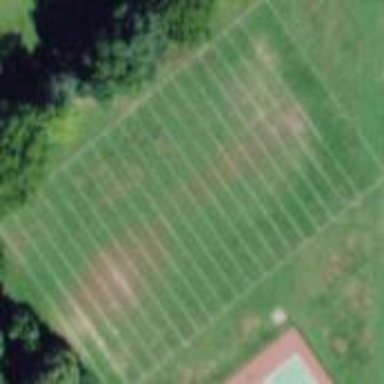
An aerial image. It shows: American football pitch for leisure and sport activities.